Field crop: maize
Growth stage: 2
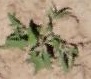
Species: atriplex